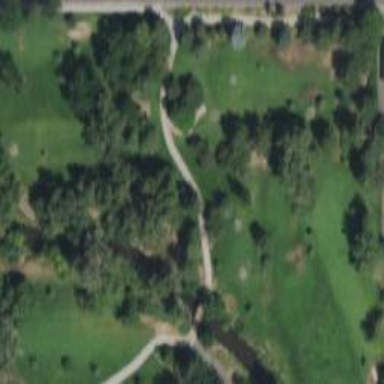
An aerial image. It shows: Disc golf hole.